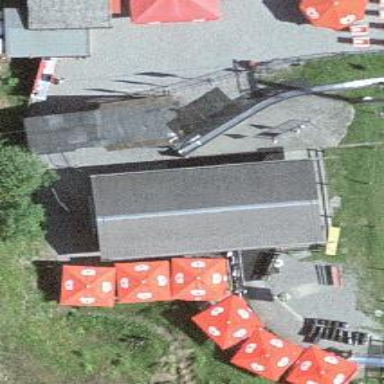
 providing thrilling toboggan sport experience."